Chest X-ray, PA view. Patient: 29 years old, sex M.
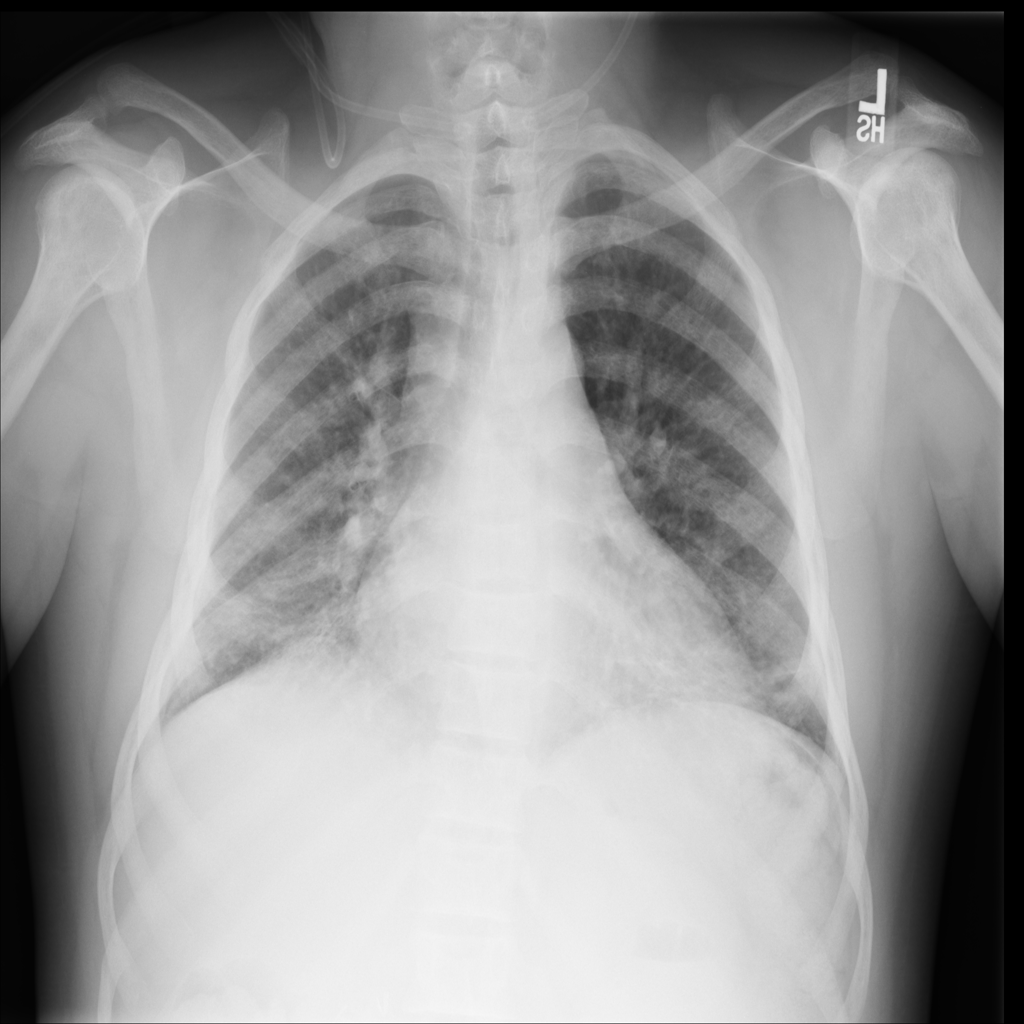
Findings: No Finding